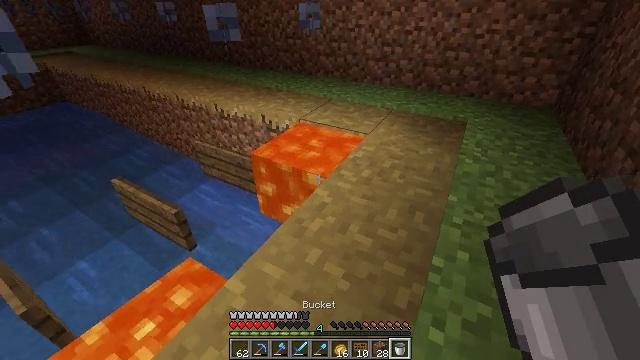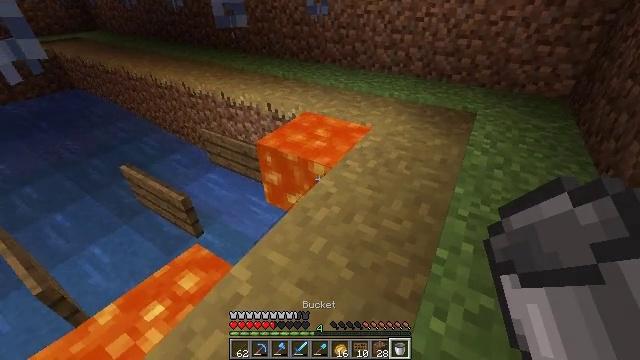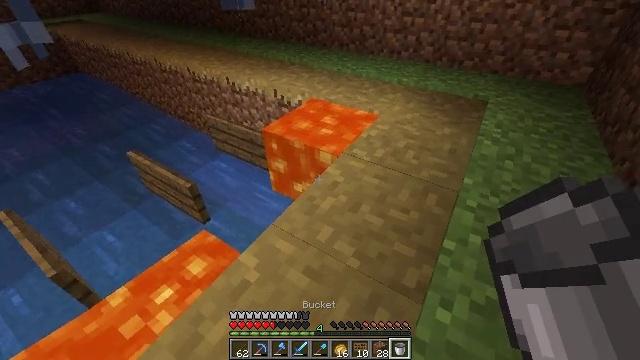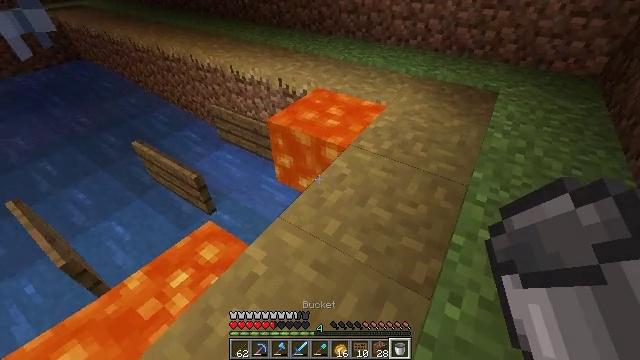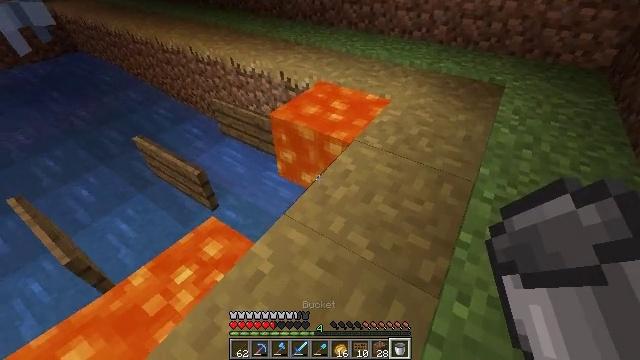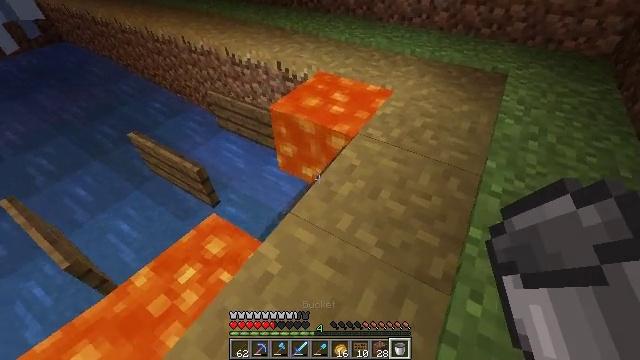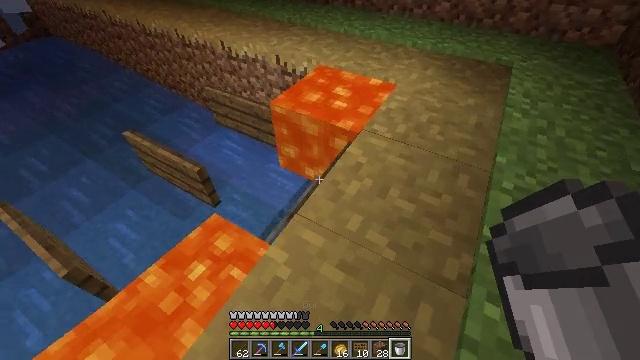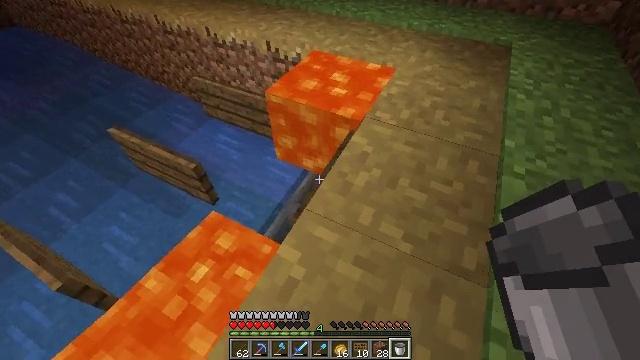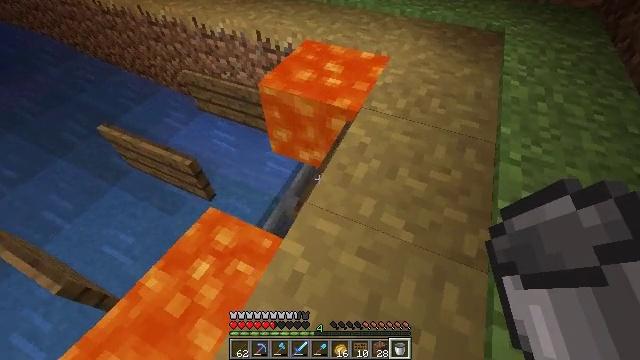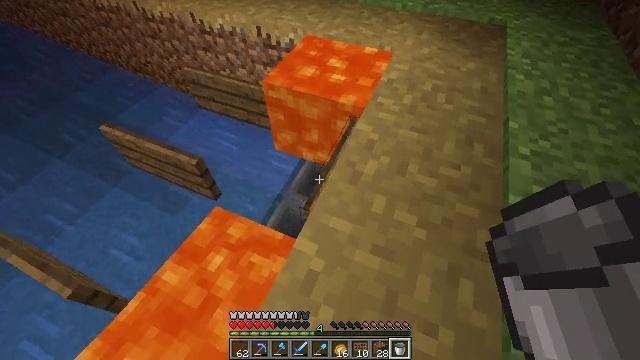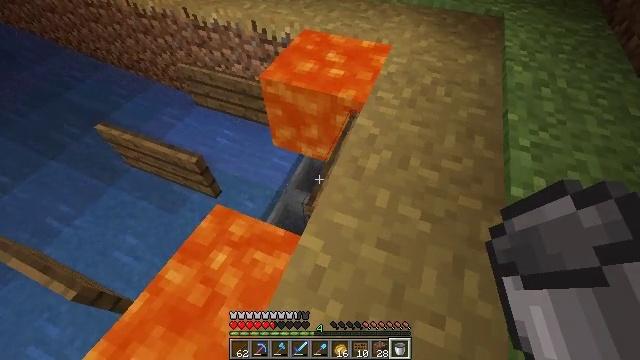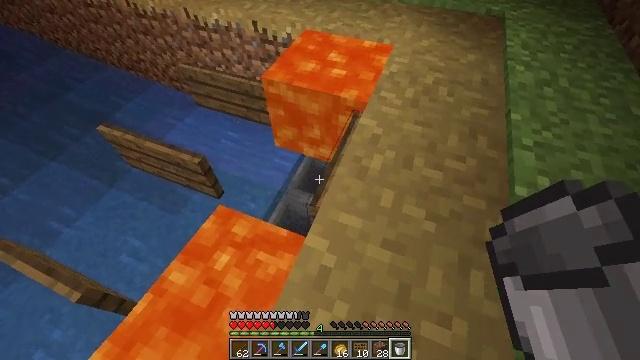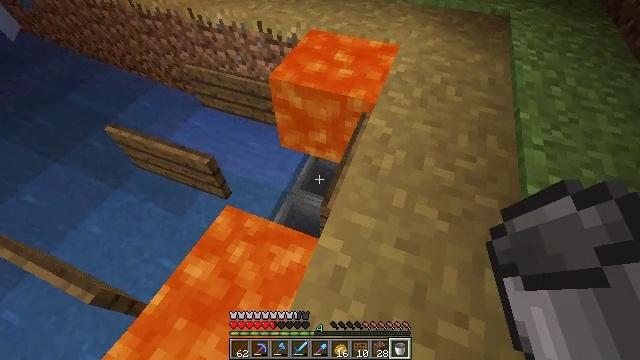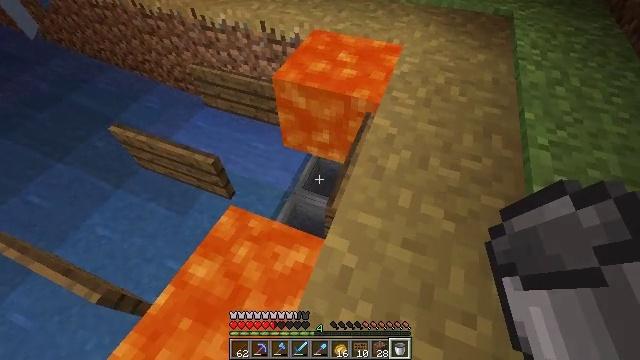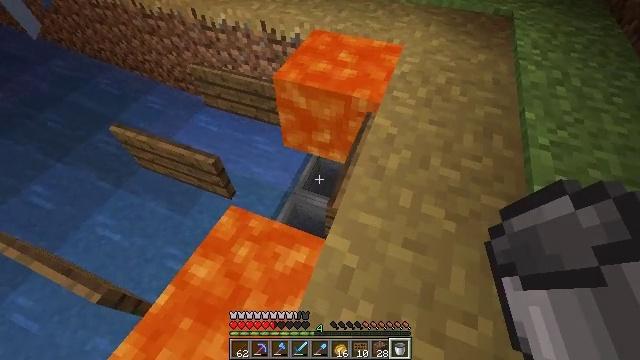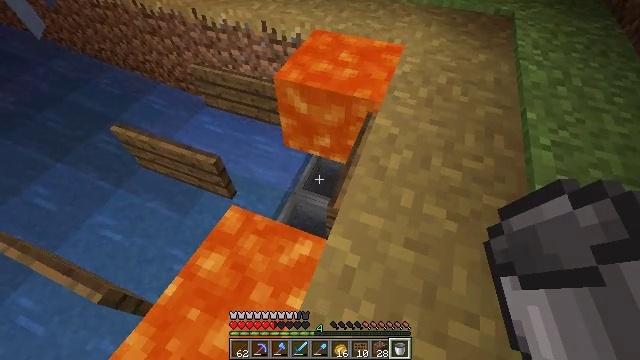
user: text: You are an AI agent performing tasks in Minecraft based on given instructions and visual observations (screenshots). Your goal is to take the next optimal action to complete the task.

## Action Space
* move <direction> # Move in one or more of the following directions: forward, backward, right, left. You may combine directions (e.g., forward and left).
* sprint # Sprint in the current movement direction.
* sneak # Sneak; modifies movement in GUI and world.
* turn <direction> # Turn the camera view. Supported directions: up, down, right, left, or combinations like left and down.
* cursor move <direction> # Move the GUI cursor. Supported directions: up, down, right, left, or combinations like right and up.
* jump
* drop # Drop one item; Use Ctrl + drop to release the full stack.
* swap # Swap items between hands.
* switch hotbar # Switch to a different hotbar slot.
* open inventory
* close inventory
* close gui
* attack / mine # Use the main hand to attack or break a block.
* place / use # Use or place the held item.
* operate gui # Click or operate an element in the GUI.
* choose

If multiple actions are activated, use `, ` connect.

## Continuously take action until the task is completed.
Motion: motion action
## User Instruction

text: Collect a spruce wall sign from the wall.
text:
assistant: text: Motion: sneak, turn left and down
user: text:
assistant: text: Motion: move forward and move left, sneak, turn left and down
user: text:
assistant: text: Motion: move forward and move left, sneak, turn down
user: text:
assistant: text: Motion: move forward and move left, sneak, turn down
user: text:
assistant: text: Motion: move forward and move left, sneak, turn right and down
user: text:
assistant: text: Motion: move forward and move left, sneak, turn right and down
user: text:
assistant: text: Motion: move left, sneak, turn right and down
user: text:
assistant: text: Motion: move left, sneak, turn right and down
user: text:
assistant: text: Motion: move left, sneak, turn right
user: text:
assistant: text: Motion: move left, sneak, turn right and down
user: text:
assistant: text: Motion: move left, sneak
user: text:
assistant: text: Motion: sneak
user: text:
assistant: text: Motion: sneak
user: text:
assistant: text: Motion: sneak
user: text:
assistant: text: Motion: sneak
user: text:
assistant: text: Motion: sneak
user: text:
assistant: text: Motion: sneak
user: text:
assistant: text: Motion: sneak, turn right
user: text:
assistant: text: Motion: sneak, turn right
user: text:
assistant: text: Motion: sneak
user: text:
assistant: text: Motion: sneak
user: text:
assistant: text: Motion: sneak
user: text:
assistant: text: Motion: sneak
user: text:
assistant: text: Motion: sneak
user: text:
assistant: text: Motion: sneak
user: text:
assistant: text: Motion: sneak
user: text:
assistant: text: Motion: sneak
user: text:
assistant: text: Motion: sneak
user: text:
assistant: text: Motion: sneak
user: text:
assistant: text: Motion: sneak